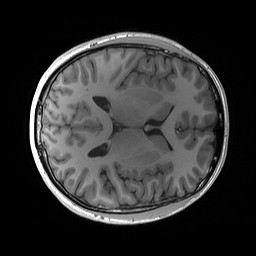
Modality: T1w
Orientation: axial